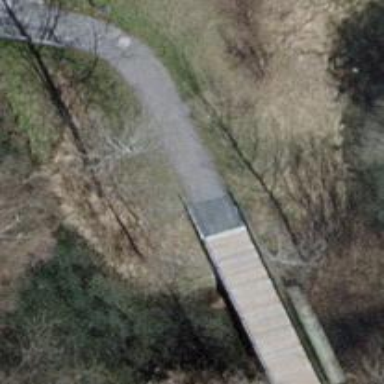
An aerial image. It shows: Bridge over cycleway.